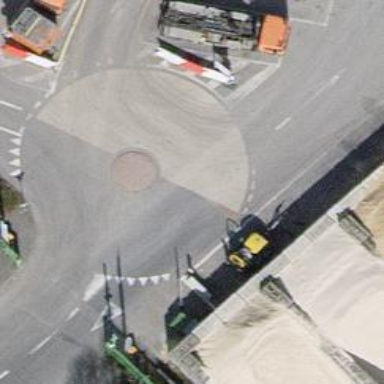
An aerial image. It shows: Mini roundabout on the road.